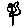
Label: flower